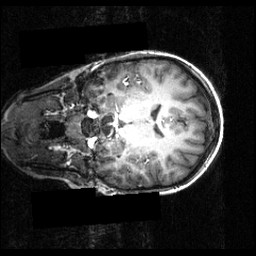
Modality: T1w
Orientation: coronal
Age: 12
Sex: female
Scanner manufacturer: siemens
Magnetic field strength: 3.951 T
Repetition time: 1.5 s
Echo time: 0.00335 s